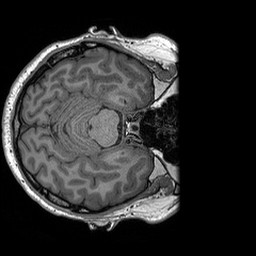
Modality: T1w
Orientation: axial
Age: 28
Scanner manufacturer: siemens
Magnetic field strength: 3 T
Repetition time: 2.3 s
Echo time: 0.00296 s